八年级 · 解析几何
(4 分 ) 如图, 正 $\triangle A O B$ 的边长为 5 , 点 $B$ 在 $x$ 轴正半轴上, 点 $A$ 在第一象限, 反比例函数 $y=$ $\frac{k}{x}$ $\bar{x}(x>0)$ 的图象分别交边 $\mathrm{AO}, \mathrm{AB}$ 于点 $\mathrm{C}, \mathrm{D}$, 若 $\mathrm{OC}=2 \mathrm{BD}$, 则实数 $\mathrm{k}$ 的值为 $($ )

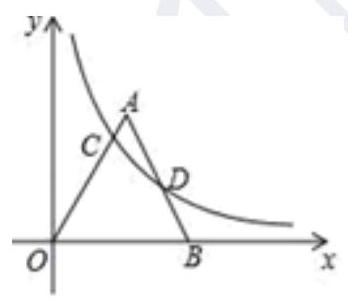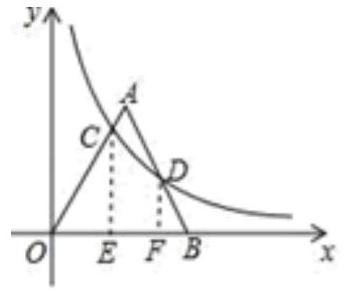
A. $4 \sqrt{3}$
B. ${ }^{\frac{9}{2} \sqrt{3}}$
C. $\frac{25}{4} \sqrt{3}$
D. $8 \sqrt{3}$
答案: A
解析: 【解答】解: $\because$ 等边三角形 $\mathrm{AOB}$ 的边长为 5 , 边 $\mathrm{OB}$ 在 $\mathrm{x}$ 轴的正半轴上, 点 $\mathrm{A}$ 在第一象限,

$\therefore \mathrm{B}(5,0)$,

$\therefore \mathrm{OB}=5$,

作 $\mathrm{CE} \perp \mathrm{OB}$ 于 $\mathrm{E}, \mathrm{DF} \perp \mathrm{OB}$ 于 $\mathrm{F}$,

$\therefore \mathrm{CE} / / \mathrm{DF}$,

$\therefore \angle \mathrm{OEC}=\angle \mathrm{BFD}=90^{\circ}$,

$\because \triangle \mathrm{AOB}$ 是正三角形,

$\therefore \angle \mathrm{AOB}=\angle \mathrm{ABO}=60^{\circ}$,

$\therefore \triangle \mathrm{COE} \sim \triangle \mathrm{DBF}$,

$\therefore \frac{O E}{B F}=\frac{C E}{D F}=\frac{O C}{B D}$

设 C $(a, b)$,

$\therefore \mathrm{OE}=\mathrm{a}, \mathrm{CE}=\mathrm{b}$,

$\because \mathrm{OC}=2 \mathrm{BD}$

$\therefore \frac{a}{\frac{a}{B F}=\frac{b}{D F}=2}$

$\therefore \mathrm{BF}={ }^{\frac{1}{2}} \mathrm{a}, \mathrm{DF}={ }^{\frac{1}{2}} \mathrm{~b}$,

$\therefore \mathrm{OF}=\mathrm{OB}-\mathrm{BF}=5-{ }^{\frac{1}{2}} \mathrm{~b}$,

$\therefore D\left(5-\frac{1}{2} b, \quad \frac{1}{2} b\right)$,

$\because$ 反比例函数 $\mathrm{y}={ }^{\frac{k}{x}}(\mathrm{x}>0)$ 的图象分别交边 $\mathrm{AO}, \mathrm{AB}$ 于点 $\mathrm{C}, \mathrm{D}$,

$\therefore \mathrm{k}=\mathrm{ab}=\left(5-{ }^{\frac{1}{2}} \mathrm{~b}\right) \cdot{ }^{\frac{1}{2}} \mathrm{~b}$, 解得 $\mathrm{a}=2$,

$\therefore \mathrm{OE}=2$,

在 Rt $\triangle \mathrm{COE}$ 中, $\angle \mathrm{AOB}=60^{\circ}$,

$\therefore \mathrm{CE}=\mathrm{OE} \cdot \tan 60^{\circ}=2 \sqrt{3}$,
$\therefore \mathrm{C}(2,2 \sqrt{3})$,

$\therefore \mathrm{k}=2 \times 2 \sqrt{3}=4 \sqrt{3}$ 。

故答案为: A。

【分析】根据等边三角形的性质得出 $\mathrm{OB}=5$, 作 $\mathrm{CE} \perp \mathrm{OB}$ 于 $\mathrm{E}, \mathrm{DF} \perp \mathrm{OB}$ 于 $\mathrm{F}$, 很容易判断出

$\triangle \operatorname{COE} \sim \triangle \mathrm{DBF}$, 根据相似三角形对应边成比例得出 $\frac{O E}{\overline{B F}}=\frac{C E}{D F}=\frac{O C}{B D}$ ，设 C (a, b ）, 故 $\mathrm{OE}=\mathrm{a}, \mathrm{CE}$ $=b$, 根据比例式用含 $\mathrm{a}, \mathrm{b}$ 的式子表示出 $\mathrm{BF}, \mathrm{CF}$, 进而表示出 $\mathrm{OF}$, 表示出带你 $\mathrm{D}$ 的坐标, 根据反比例函数图象上的点的横坐标与纵坐标的乘积等于常数 $\mathrm{k}$, 列出方程求解算出 $\mathrm{a}$ 的值, 进而在 Rt $\triangle \mathrm{COE}$中, 根据正切函数的定义, 由 $\mathrm{CE}=\mathrm{OE} \cdot \tan 60^{\circ}$ 表示出 $\mathrm{CE}$, 求出点 $\mathrm{C}$ 的坐标, 从而即可求出 $\mathrm{k}$ 的值。二、填空题